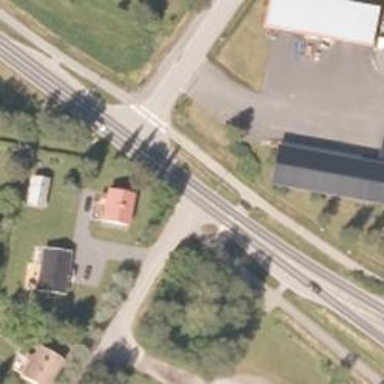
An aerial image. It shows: Crossing on the road.